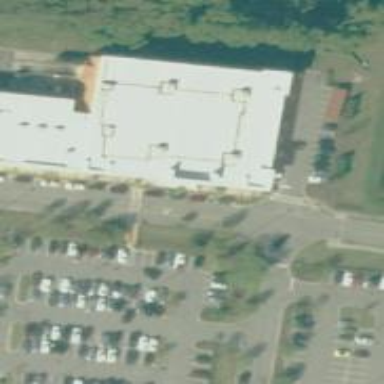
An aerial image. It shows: Building.